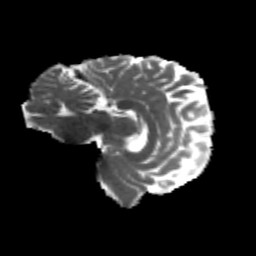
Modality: MD
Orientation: sagittal
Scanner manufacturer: siemens
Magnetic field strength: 3 T
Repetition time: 4.16 s
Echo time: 0.0806 s